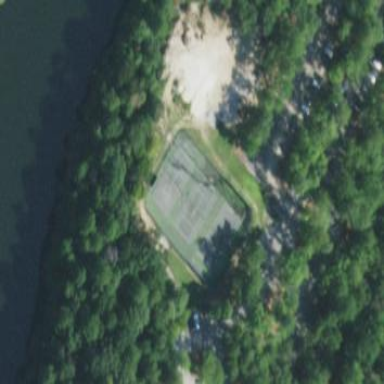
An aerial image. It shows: Tennis court on pitch.